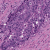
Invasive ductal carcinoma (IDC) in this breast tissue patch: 1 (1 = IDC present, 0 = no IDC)